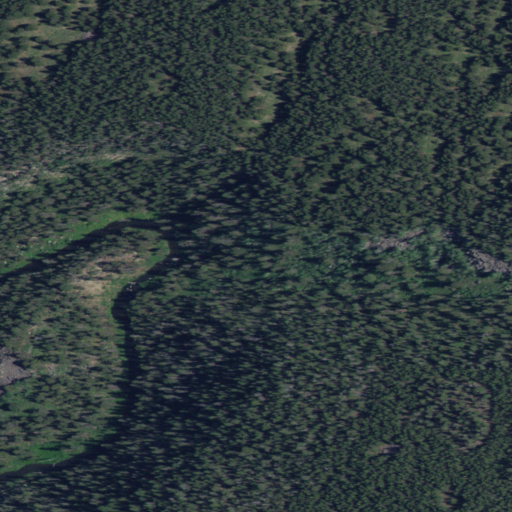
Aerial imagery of valley in Idaho named Flat Canyon containing evergreen forest and shrub